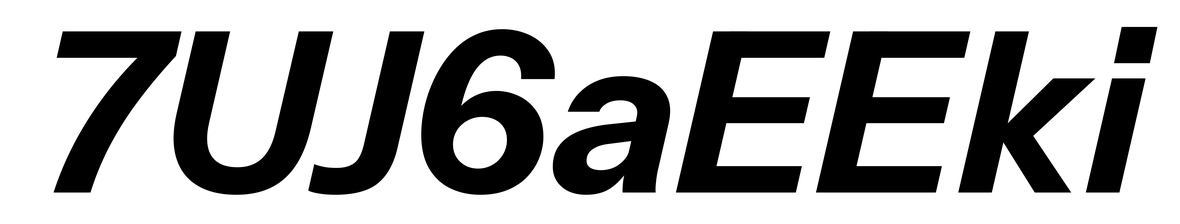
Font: InstrumentSans-Italic_Bold_Italic